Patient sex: F
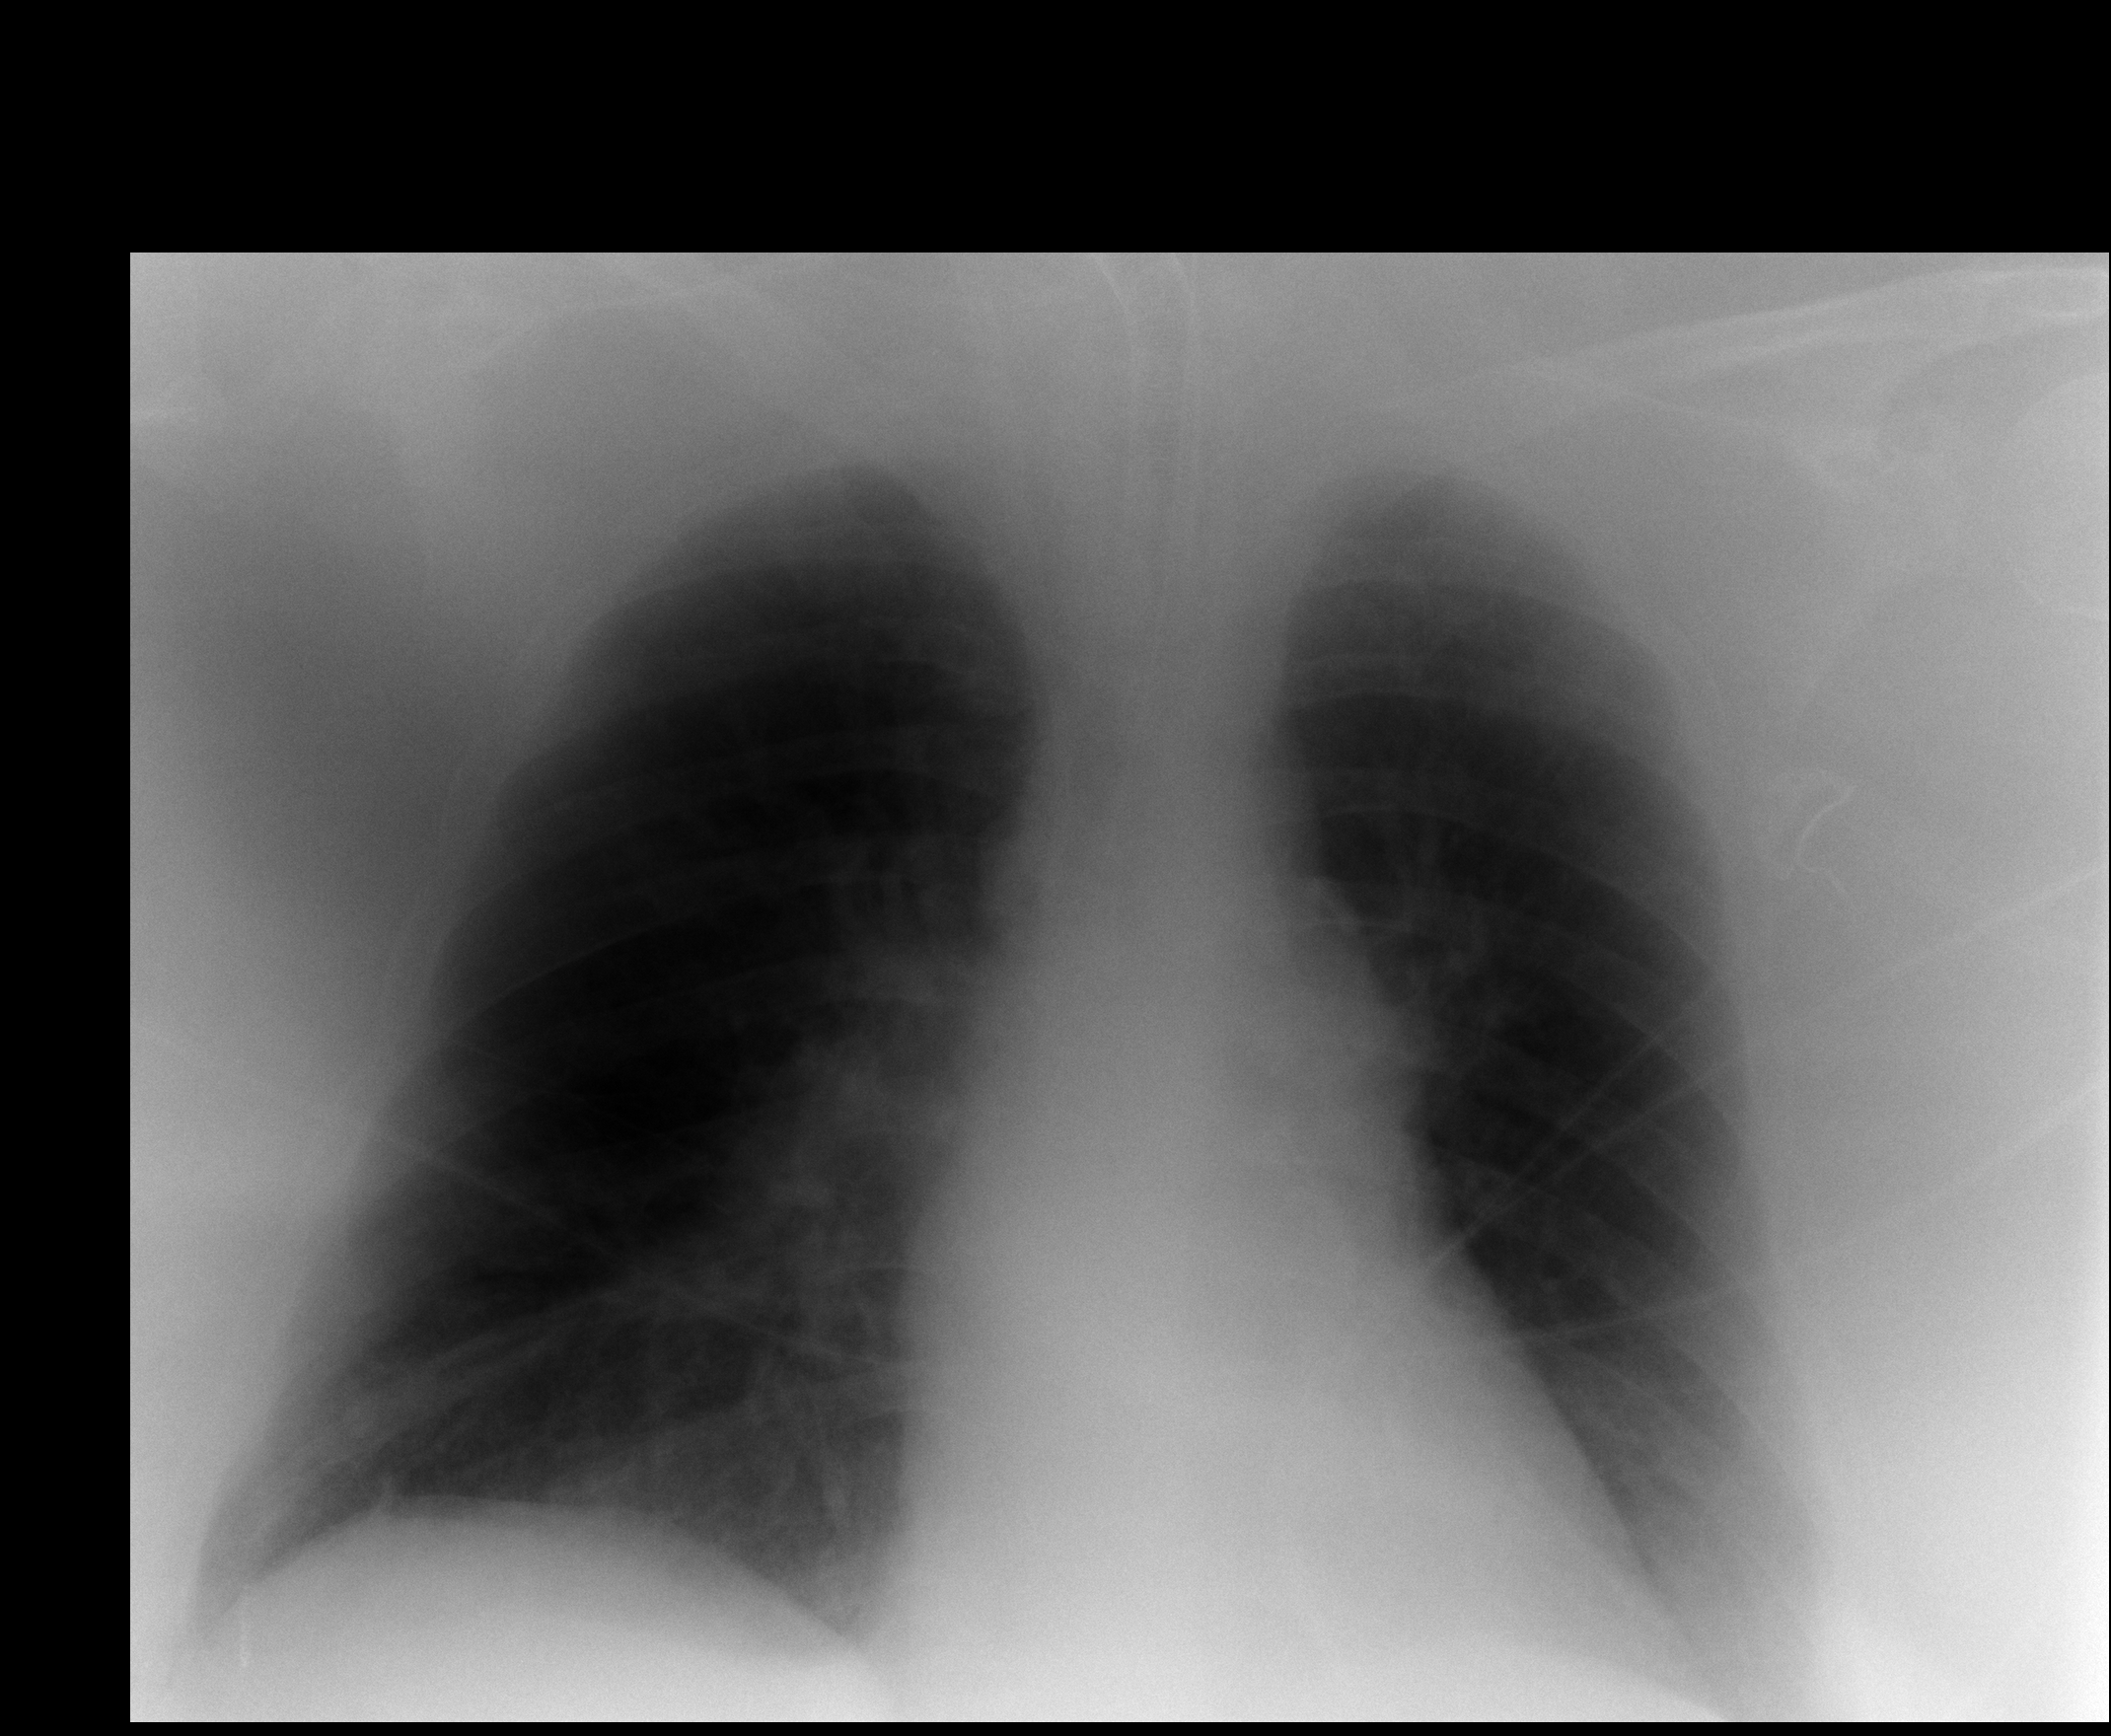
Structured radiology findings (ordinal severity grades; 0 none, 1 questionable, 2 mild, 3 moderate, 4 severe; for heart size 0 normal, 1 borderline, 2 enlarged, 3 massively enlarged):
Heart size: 0
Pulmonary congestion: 2
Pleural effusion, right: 0
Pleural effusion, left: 2
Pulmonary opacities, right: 0
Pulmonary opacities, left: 0
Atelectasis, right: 2
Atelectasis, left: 2